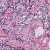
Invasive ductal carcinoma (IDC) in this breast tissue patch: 1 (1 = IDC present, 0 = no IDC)